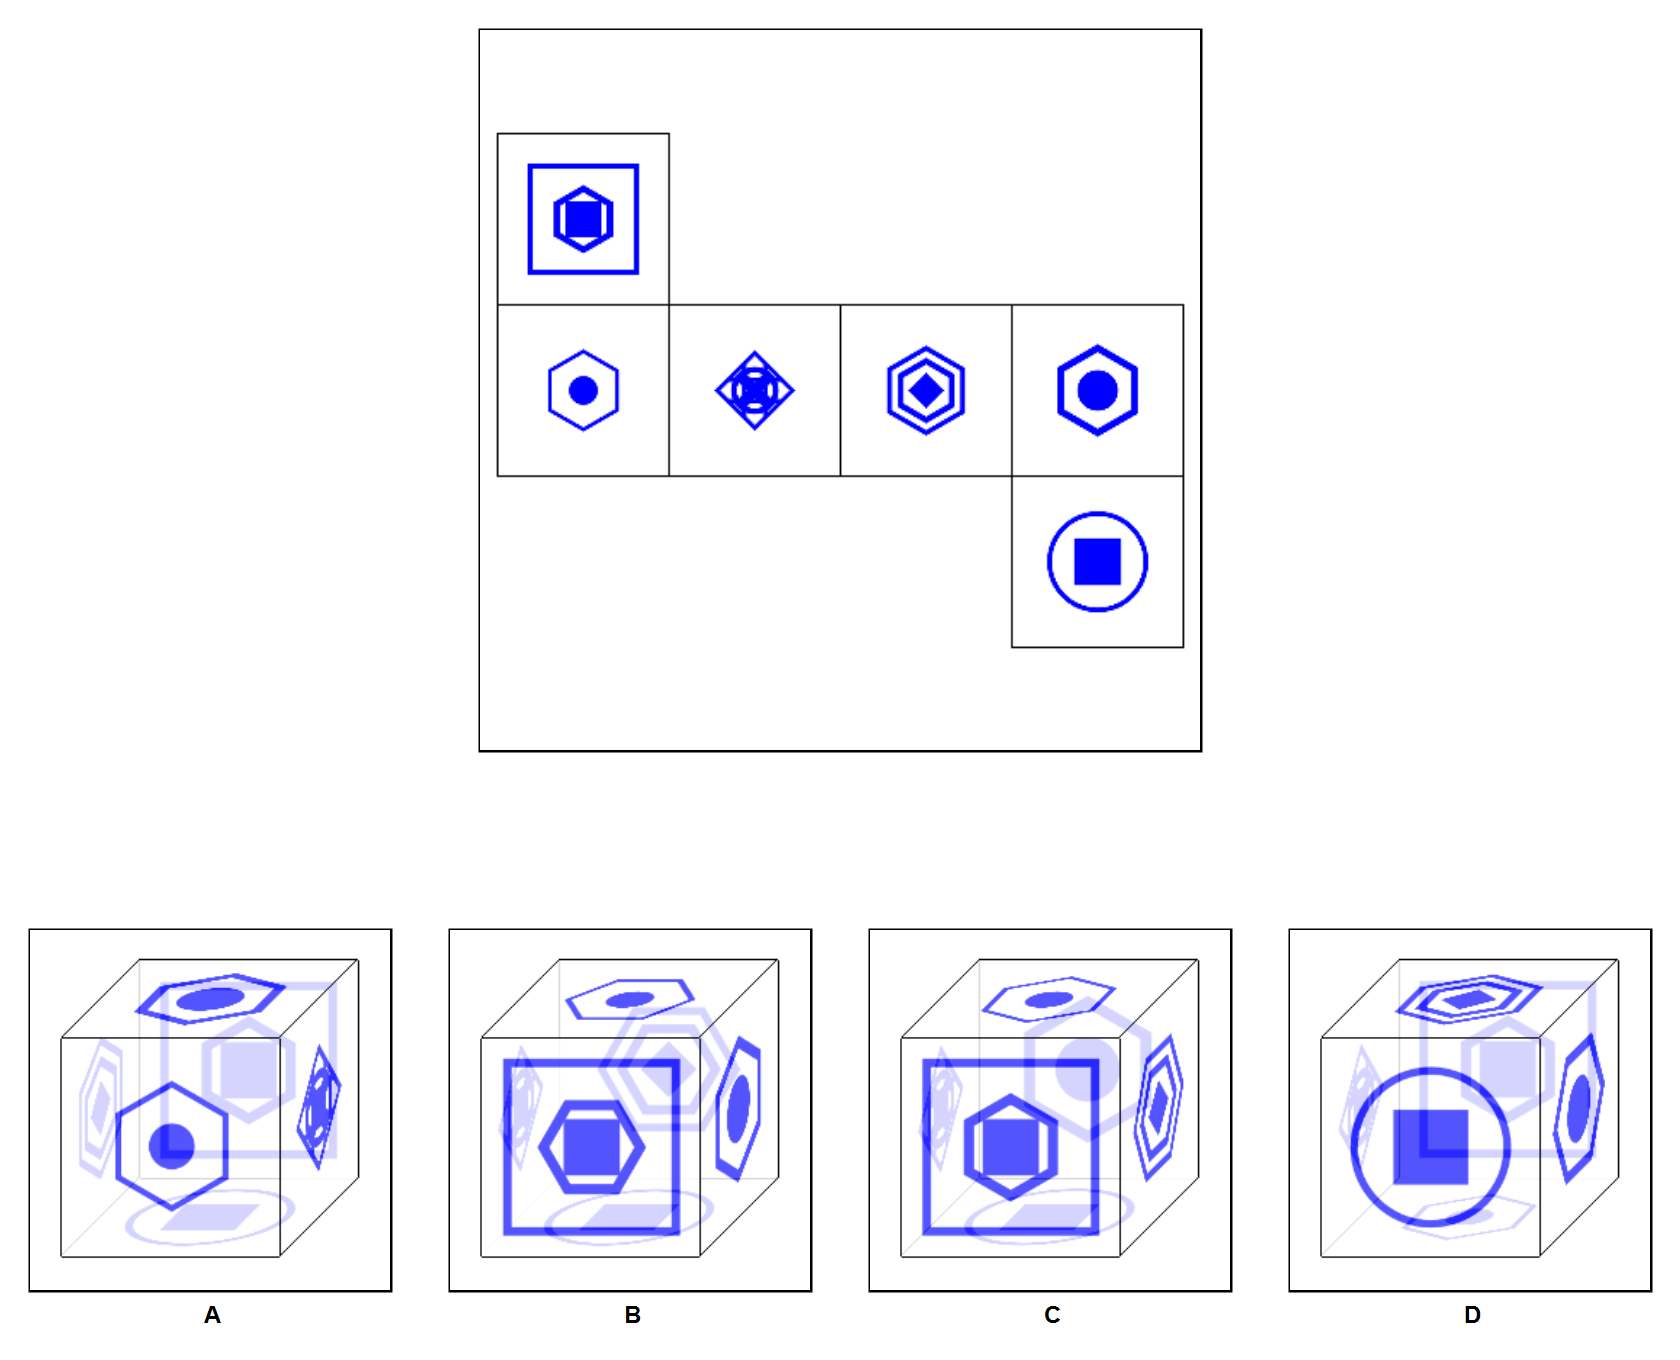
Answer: D